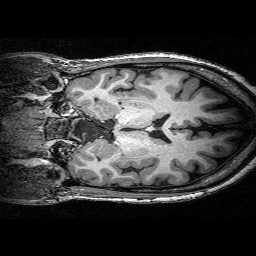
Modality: T1w
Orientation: coronal
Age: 58
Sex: female
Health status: ill
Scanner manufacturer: siemens
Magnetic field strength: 3 T
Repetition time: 0.0025 s
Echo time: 0.00336 s